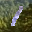
Label: 1